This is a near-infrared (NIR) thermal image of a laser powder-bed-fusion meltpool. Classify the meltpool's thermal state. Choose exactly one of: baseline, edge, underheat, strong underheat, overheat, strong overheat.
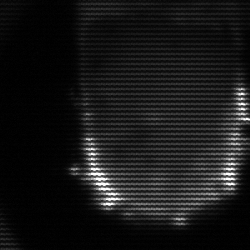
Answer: baseline